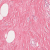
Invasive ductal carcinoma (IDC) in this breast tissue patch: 0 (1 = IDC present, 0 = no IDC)